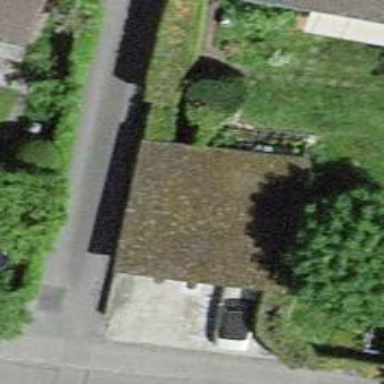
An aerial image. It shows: Garage building.